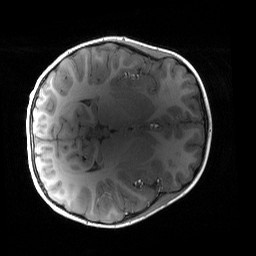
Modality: T1w
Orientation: axial
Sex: female
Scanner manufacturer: siemens
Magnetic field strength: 3 T
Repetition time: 1.9 s
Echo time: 0.00243 s